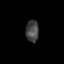
Tissue: prostate
Cell type: Fibroblasts
Senescence score: 0.6901
Nuclear area (px): 275
Mean DAPI intensity: 68.404